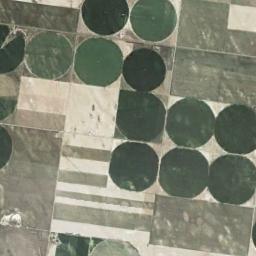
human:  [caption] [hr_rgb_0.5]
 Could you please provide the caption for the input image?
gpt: Several dark green circular farmlands are surrounded by some square farmlands that grows other crops .

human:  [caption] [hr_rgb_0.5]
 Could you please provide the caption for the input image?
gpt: There are some green circle farmland and bare square farmland .

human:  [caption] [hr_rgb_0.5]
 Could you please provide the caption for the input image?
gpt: Many dark green, Light green mixed neatly arranged circular farmland of different sizes, .

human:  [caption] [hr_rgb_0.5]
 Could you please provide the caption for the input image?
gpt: There are many small round farms .

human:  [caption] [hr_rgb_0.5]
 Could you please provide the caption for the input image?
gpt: There are some green circular farmlands of the same size arranged neatly .